Interaction volume radius: 5 \u00c5
Interaction volume height: 15 \u00c5
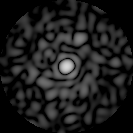
Disorder parameter: 0.8348